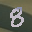
Label: 8